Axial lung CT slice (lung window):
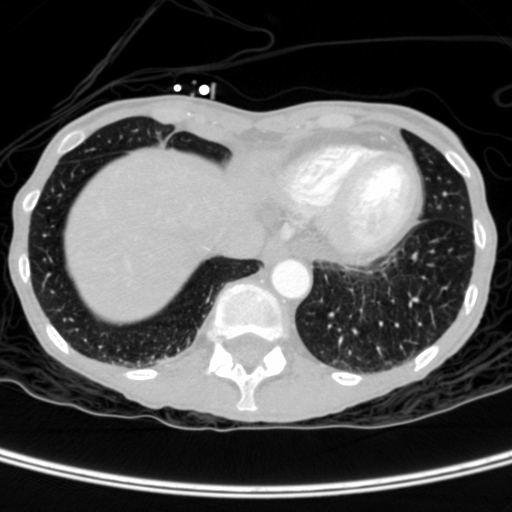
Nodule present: no